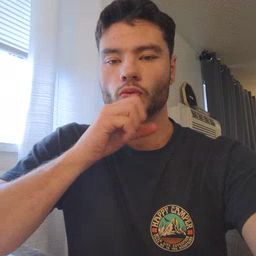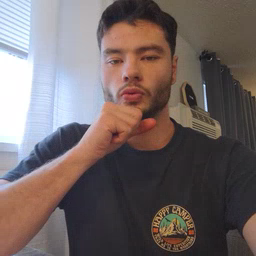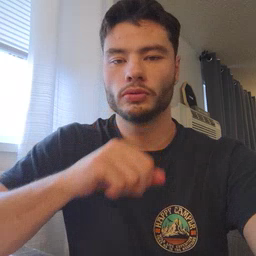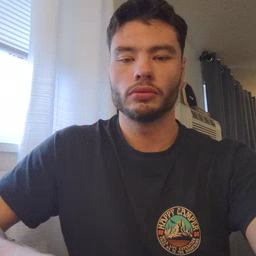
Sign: orange